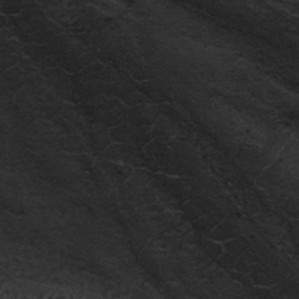
Label: frost